Aerial crown-view tile of a tropical tree (Barro Colorado Island, Panama), acquired 20250217:
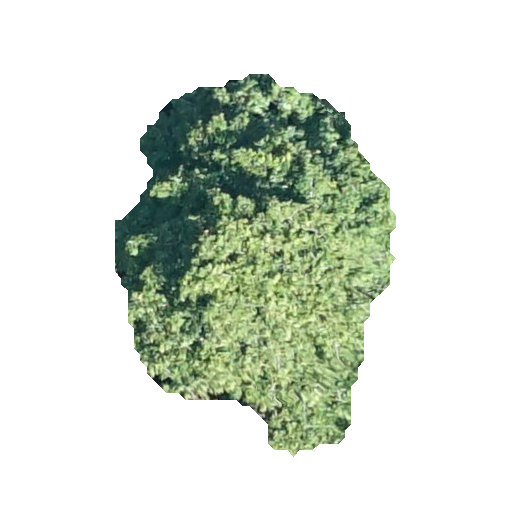
Species: Virola surinamensis
GBIF accepted scientific name: Virola surinamensis
Crown area: 110.582 m²